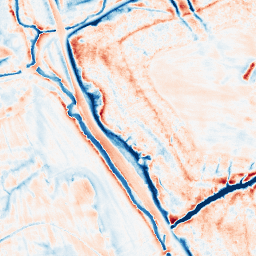
Category: edge_preserving
Decomposition family: anisotropic_diffusion
Decomposition parameters: iterations: 50
kappa: 10
gamma: 0.2
Upsampling method: regularized
Upsampling parameters: scale: 4
lambda_reg: 0.01
Upsampling scale: 4